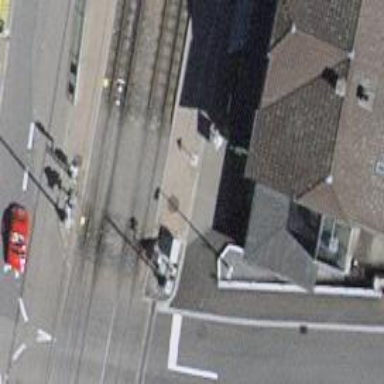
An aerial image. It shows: Level crossing on the railway with lights and full barrier.